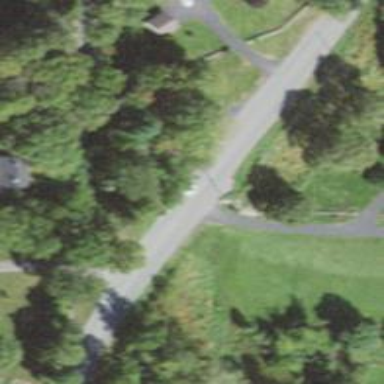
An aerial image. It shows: Residential driveway used as service road.